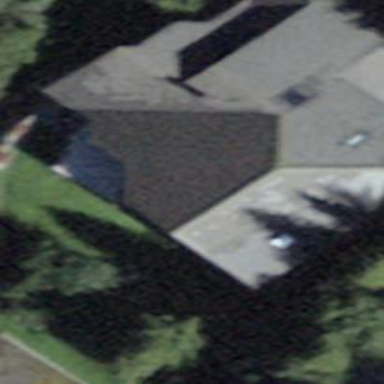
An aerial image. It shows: Building with tiled roof.